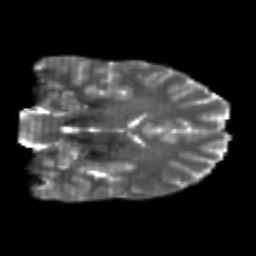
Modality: T2w
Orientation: coronal
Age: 23
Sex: male
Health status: healthy
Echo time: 0.074 s